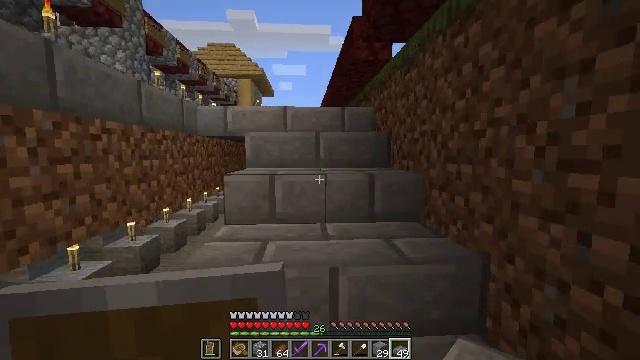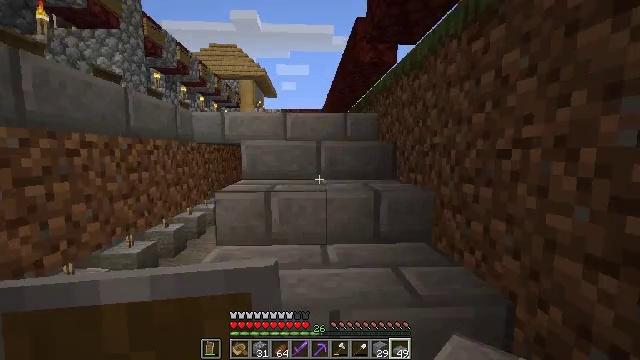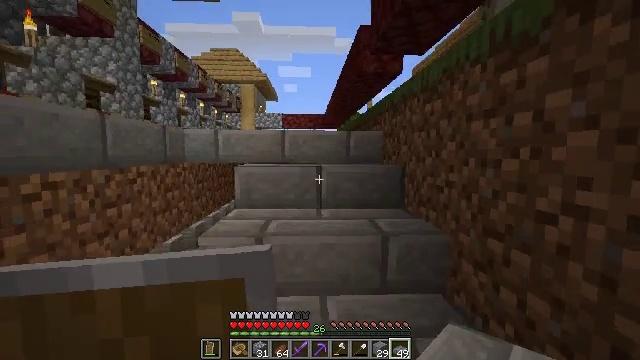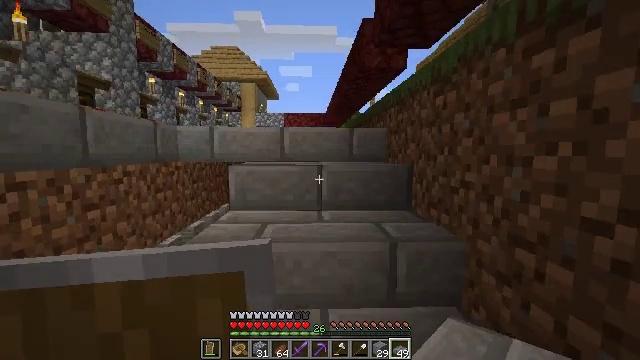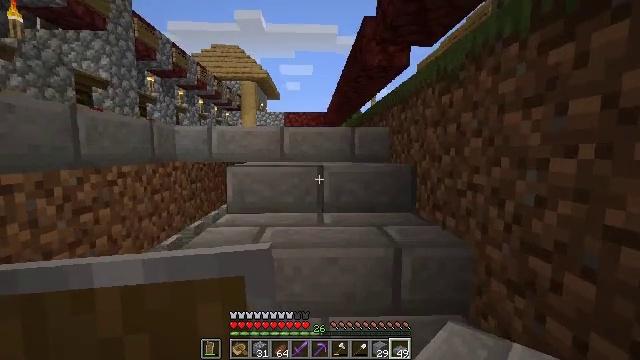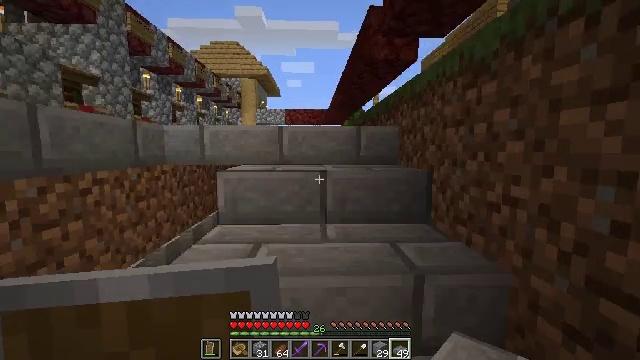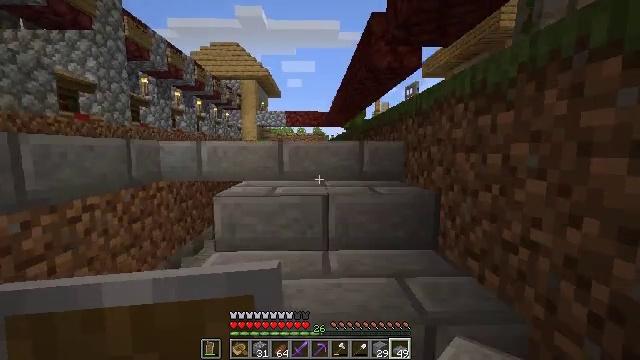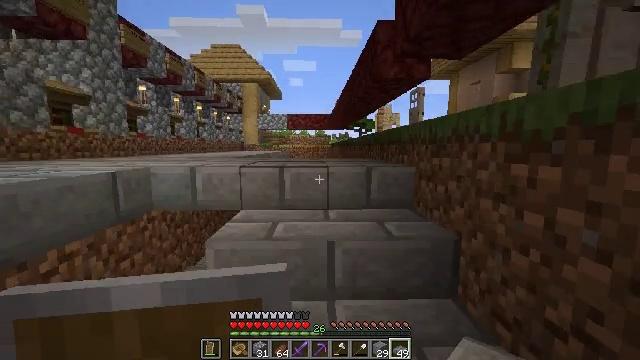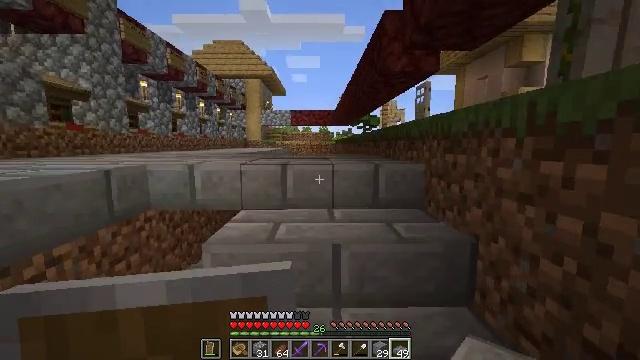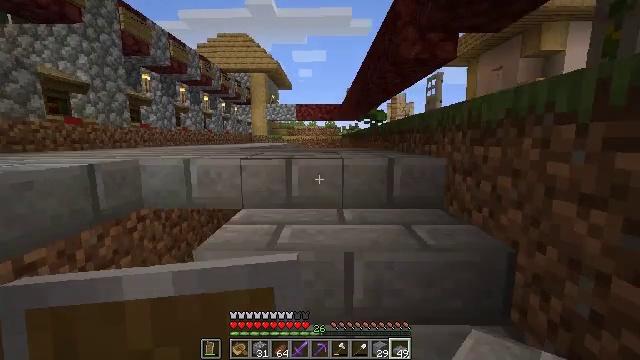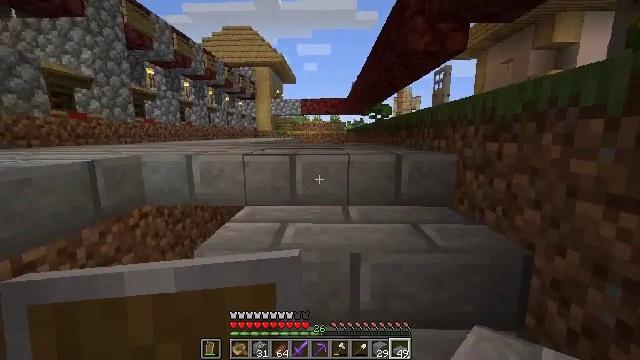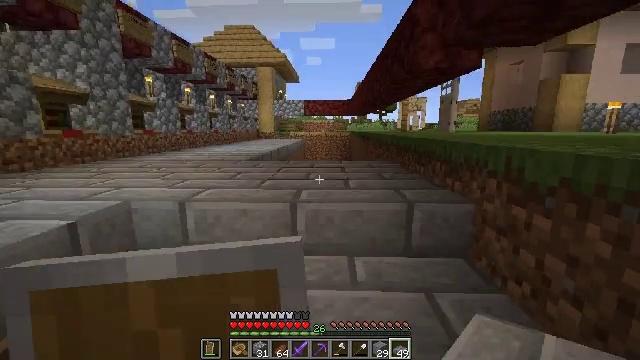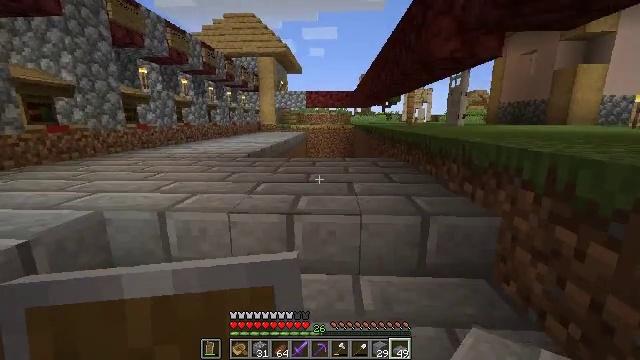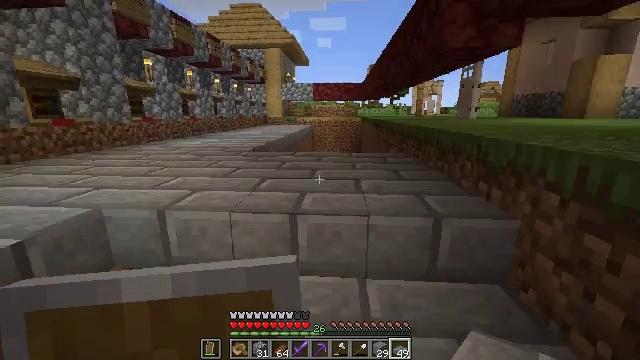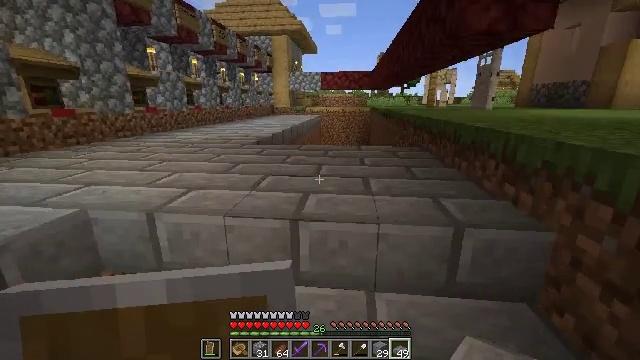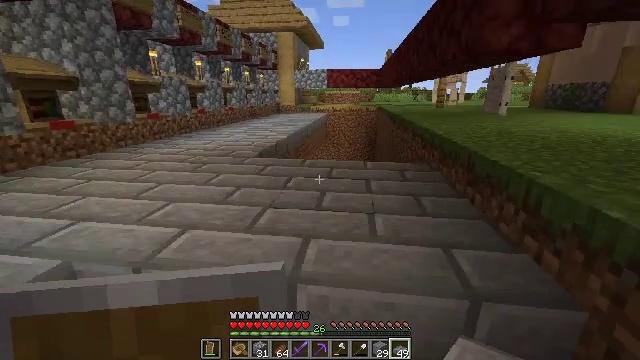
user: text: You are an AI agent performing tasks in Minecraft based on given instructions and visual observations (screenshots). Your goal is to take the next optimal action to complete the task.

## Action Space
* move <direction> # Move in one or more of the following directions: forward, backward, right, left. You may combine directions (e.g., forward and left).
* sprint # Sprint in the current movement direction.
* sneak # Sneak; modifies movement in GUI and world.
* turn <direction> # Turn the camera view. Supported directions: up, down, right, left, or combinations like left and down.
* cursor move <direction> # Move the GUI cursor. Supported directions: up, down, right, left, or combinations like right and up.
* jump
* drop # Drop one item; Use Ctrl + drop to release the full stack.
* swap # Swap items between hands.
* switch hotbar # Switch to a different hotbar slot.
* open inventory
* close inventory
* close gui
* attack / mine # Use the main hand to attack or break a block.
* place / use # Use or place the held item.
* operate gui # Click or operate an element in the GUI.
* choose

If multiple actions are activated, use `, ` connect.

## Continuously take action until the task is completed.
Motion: motion action
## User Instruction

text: Gather the iron door by mining it.
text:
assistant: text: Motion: move forward
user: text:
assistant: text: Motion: move forward
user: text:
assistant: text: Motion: move forward
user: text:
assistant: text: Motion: move forward
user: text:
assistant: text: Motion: move forward
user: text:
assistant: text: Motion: move forward
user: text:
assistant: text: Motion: move forward
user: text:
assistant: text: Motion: move forward
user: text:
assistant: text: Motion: move forward, turn left and down
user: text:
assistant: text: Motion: move forward, turn left and down
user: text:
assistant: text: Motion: move forward, turn down
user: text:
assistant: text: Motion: move forward, turn down
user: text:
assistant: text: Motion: move forward, turn left and down
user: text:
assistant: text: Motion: move forward, turn left and down
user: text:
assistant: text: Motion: move forward, turn left and down
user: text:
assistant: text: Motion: move forward, turn left and down
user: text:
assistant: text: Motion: move forward and move right, turn down
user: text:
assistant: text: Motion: move forward and move right, turn left and down
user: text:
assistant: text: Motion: move forward and move right, turn left and down
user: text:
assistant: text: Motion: move forward and move right, turn left and down
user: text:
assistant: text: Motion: move forward and move right, turn left
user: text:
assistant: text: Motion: move forward and move right, turn left
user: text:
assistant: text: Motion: move forward and move right, turn left and up
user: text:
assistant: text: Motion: move forward and move right, turn left and up
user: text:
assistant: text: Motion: move forward and move right, turn left
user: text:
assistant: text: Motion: move forward, turn left
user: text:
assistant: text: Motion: move forward, turn left and up
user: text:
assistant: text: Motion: move forward, turn left
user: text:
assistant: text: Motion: move forward, turn left and up
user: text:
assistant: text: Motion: move forward, turn left